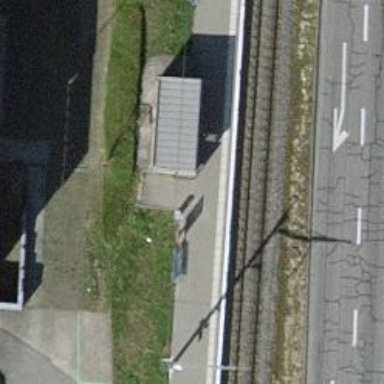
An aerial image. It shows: Halt on the railway.